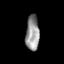
Tissue: skin
Cell type: Epithelial cells
Senescence score: 0.2538
Nuclear area (px): 466
Mean DAPI intensity: 149.049